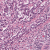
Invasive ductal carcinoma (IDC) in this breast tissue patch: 1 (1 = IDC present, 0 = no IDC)